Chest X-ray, PA view. Patient: 78 years old, sex F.
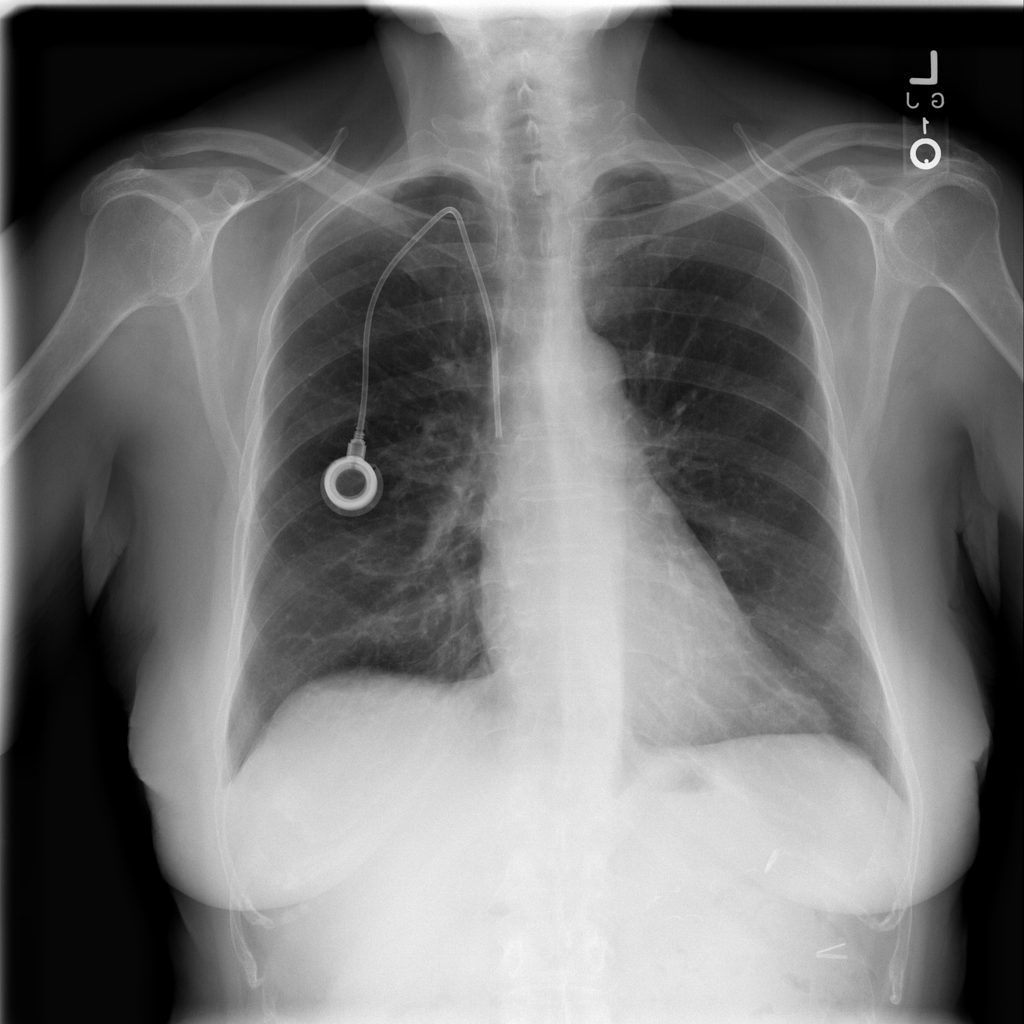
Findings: No Finding